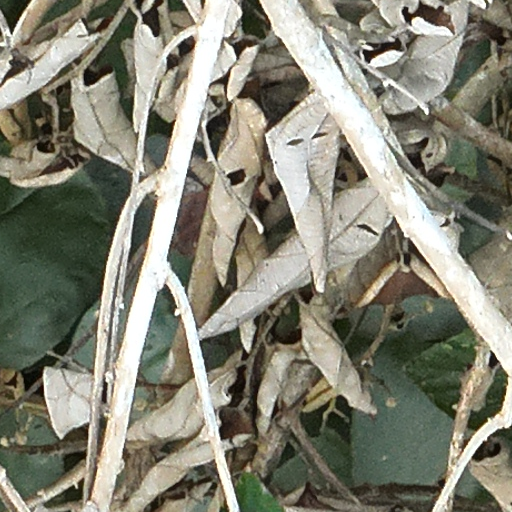
Species: Luehea seemannii
GBIF accepted scientific name: Luehea seemannii
Crown area (m\u00b2): 115.776